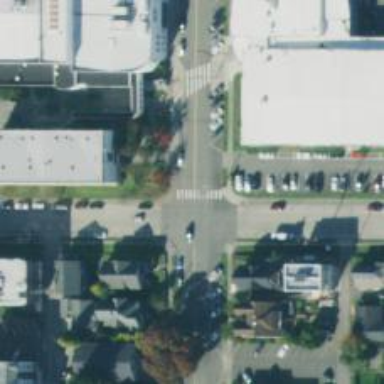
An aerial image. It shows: Uncontrolled and unmarked road crossing.